Question: My VB.Net application is using a data bound MS Access database. This app is going to distributed to multiple co-workers so according to almost every article I've read, I need to include the database in my project so that it will get deployed (copied to the user's local directory) when the Setup.exe is run. When I publish the project, I see both the Database.employ and the DataSet.xsd.employ files in my Application Files that gets created. Yet when I run the Setup.exe I get an error message telling me that it can't find the file. I manually check the Data folder where it's looking and there is nothing in it. It seems that the files I need to get deployed are not getting so.
Everything I've read so far explains how to deploy the database but I haven't been able to find anything about this error I'm receiving or why the files aren't getting copied to the Data folder.

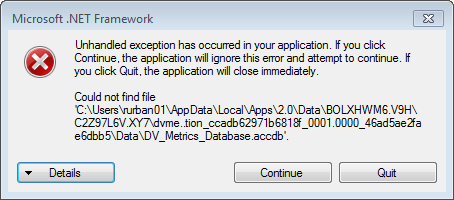
Answer: When using ClickOnce to deploy, in order for files to be deployed into the Data directory the Publish Status for the file should be set to Data File on the project properties Publish tab -> Application Files...